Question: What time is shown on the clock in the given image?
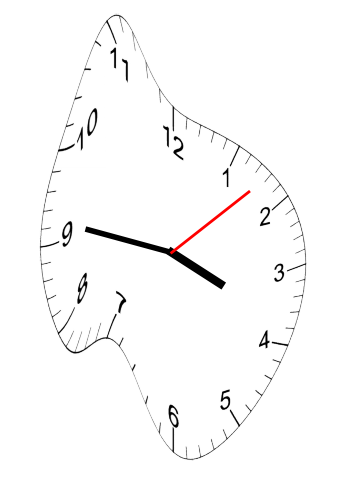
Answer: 03:46:08